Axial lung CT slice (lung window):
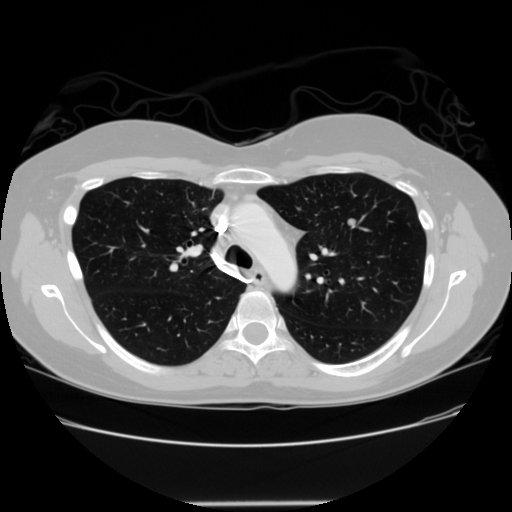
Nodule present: yes
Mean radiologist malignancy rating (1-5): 2.5